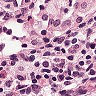
Metastatic tissue present: no